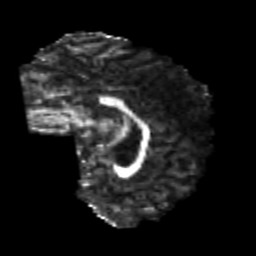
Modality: FA
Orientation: sagittal
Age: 25
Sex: female
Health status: healthy
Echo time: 0.074 s